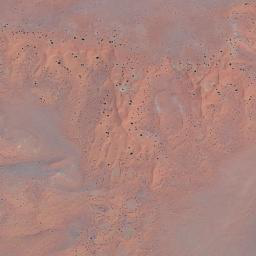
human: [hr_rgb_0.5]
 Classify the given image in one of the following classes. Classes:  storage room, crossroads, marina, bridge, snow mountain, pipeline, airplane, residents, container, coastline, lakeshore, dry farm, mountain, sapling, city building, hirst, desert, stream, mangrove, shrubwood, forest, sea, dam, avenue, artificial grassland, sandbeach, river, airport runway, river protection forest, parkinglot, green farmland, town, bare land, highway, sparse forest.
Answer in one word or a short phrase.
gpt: desert